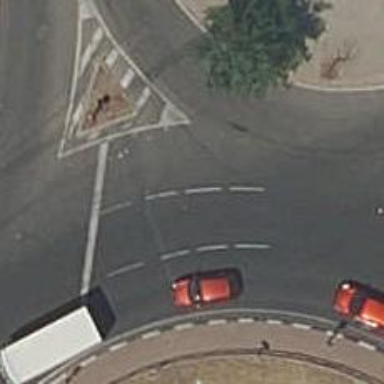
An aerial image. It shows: Roundabout on primary highway.